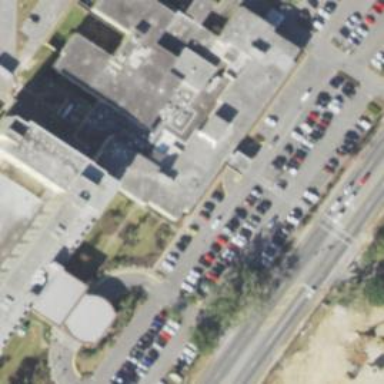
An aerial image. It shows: Parking space is available.